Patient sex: F
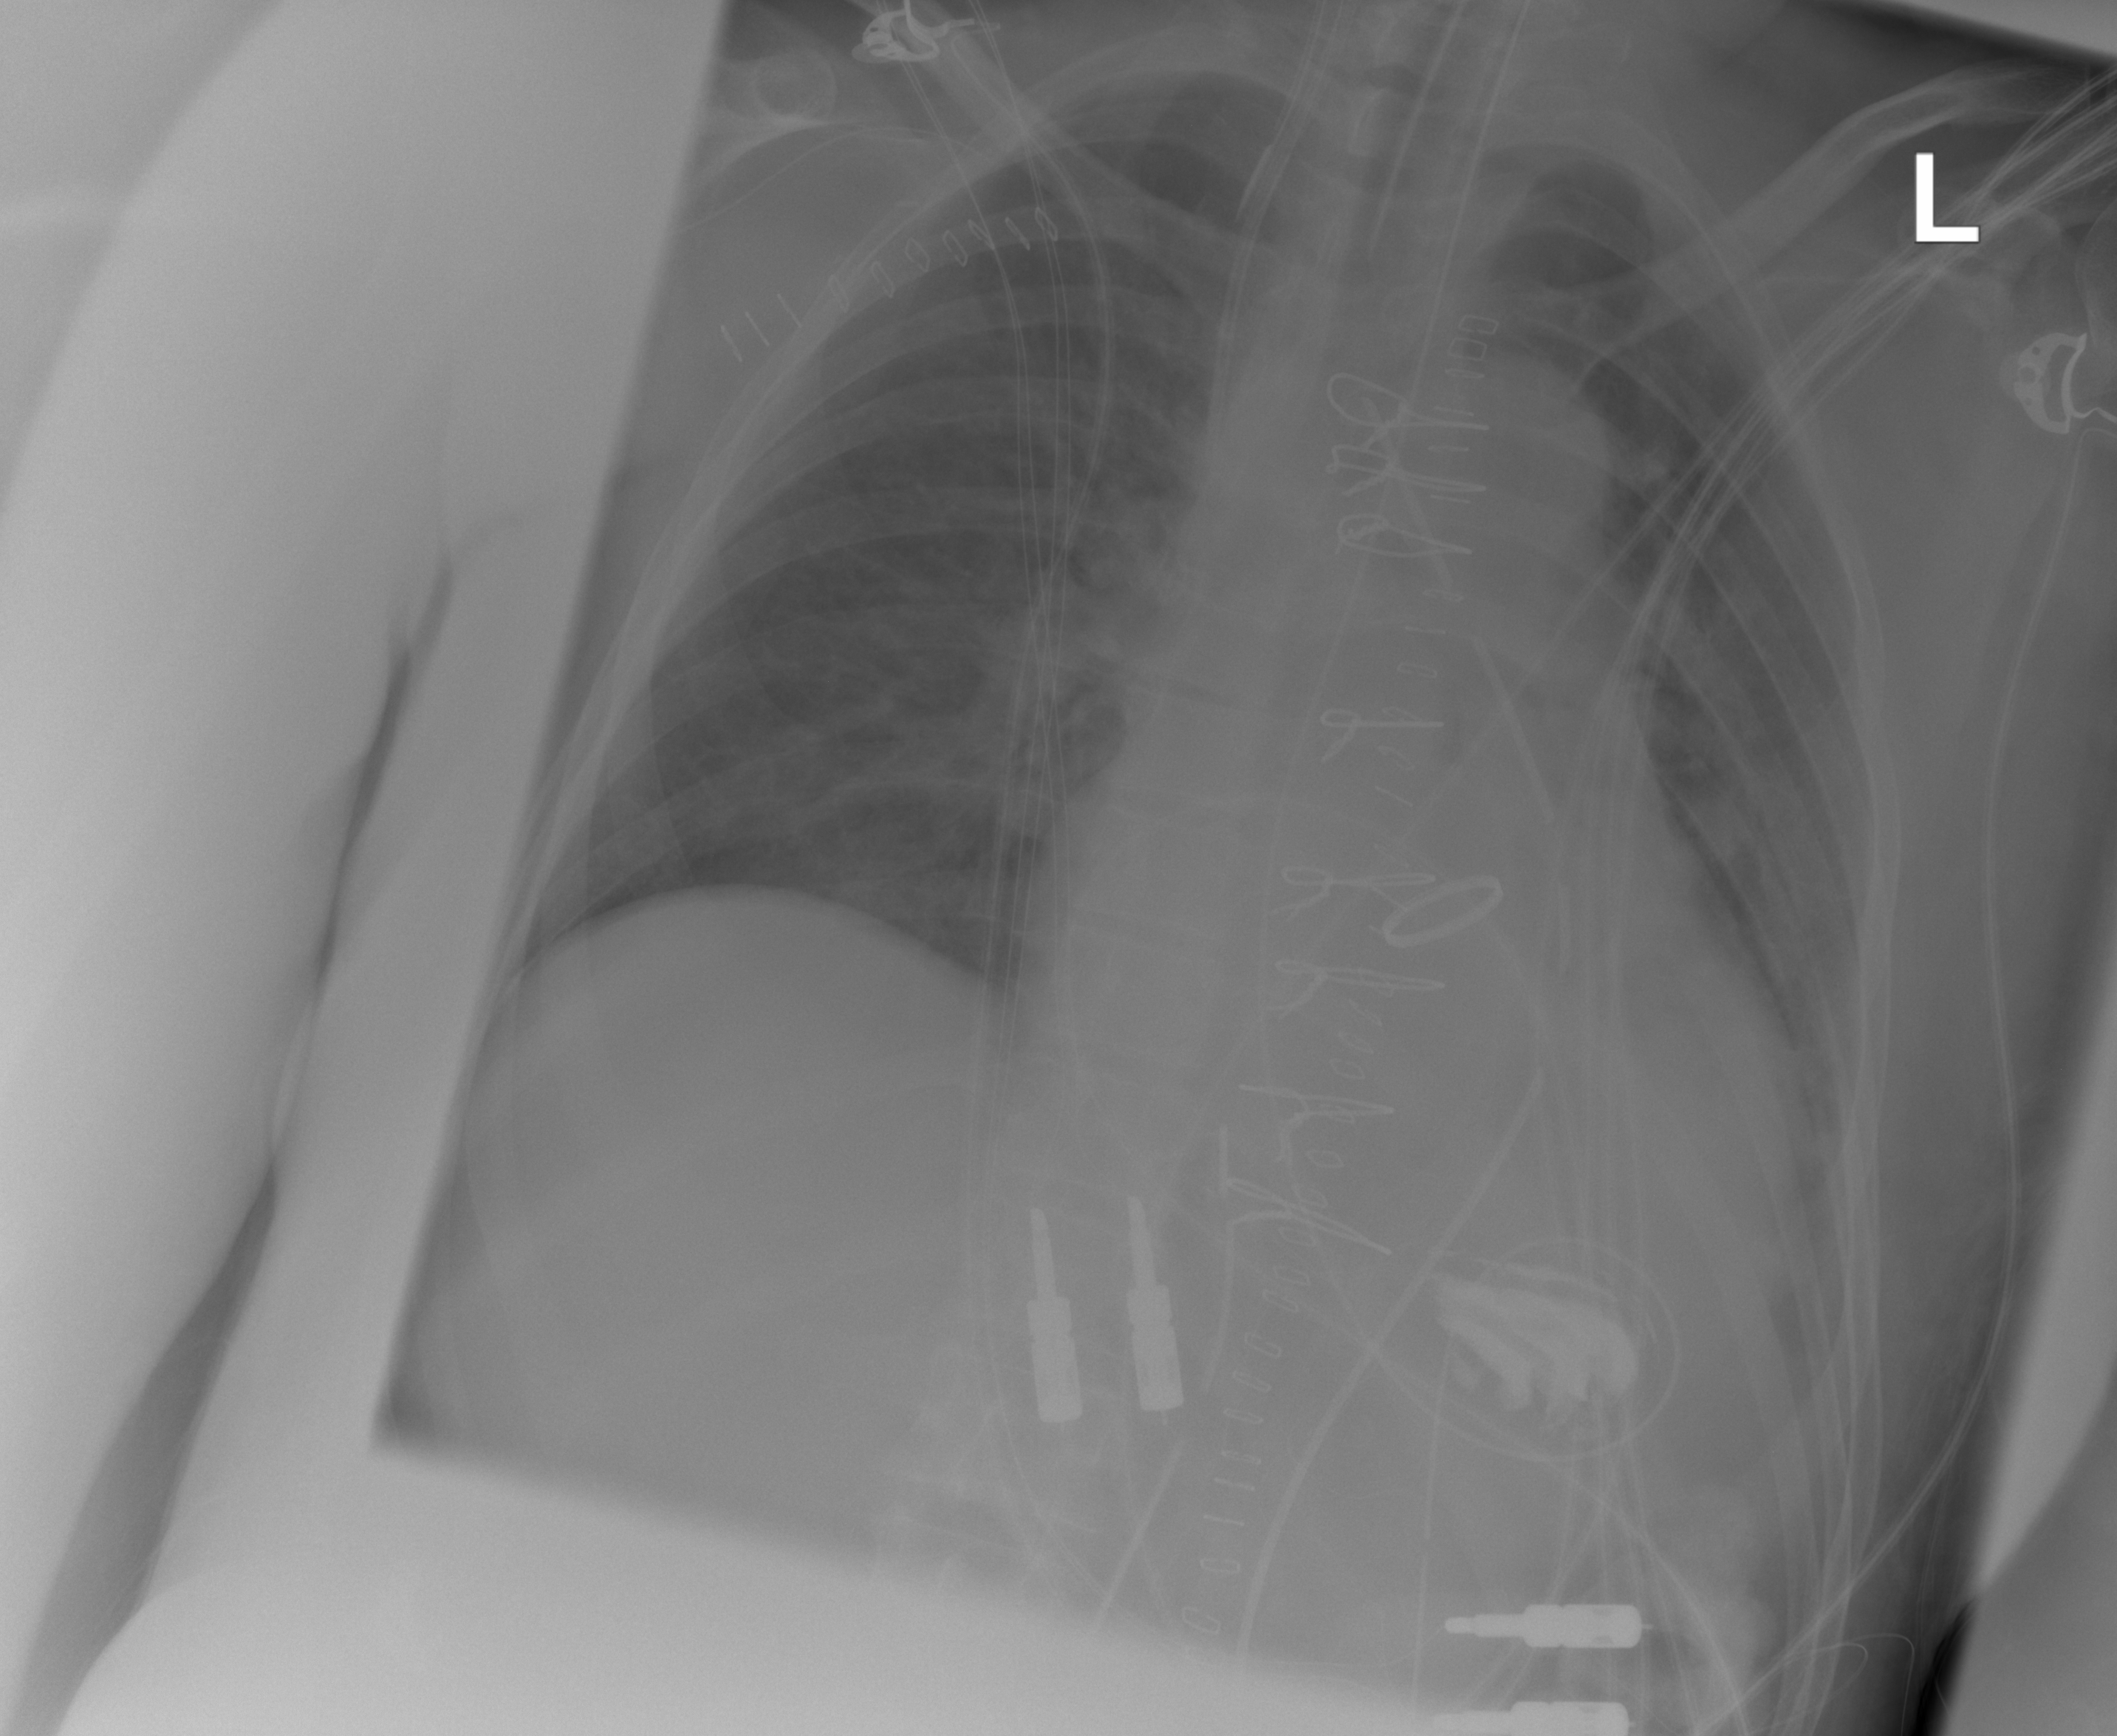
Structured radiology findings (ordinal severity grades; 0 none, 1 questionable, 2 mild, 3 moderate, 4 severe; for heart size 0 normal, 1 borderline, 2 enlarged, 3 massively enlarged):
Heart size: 2
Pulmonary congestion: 0
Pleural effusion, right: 0
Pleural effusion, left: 2
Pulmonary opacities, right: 2
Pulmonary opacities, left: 2
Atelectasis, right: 0
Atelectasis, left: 0